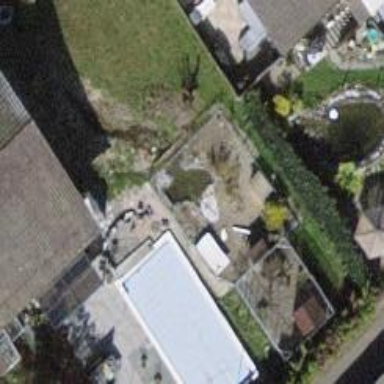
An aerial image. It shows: Swimming pool located in leisure land.